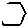
Label: hexagon